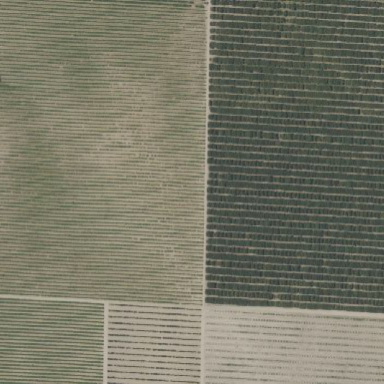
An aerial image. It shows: Vineyard.